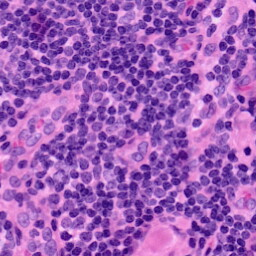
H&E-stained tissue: LymphNode